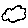
Label: cloud